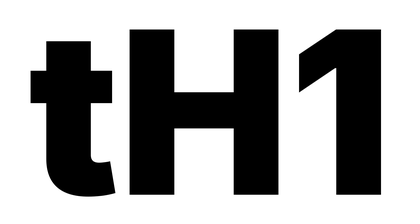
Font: Inter_Black